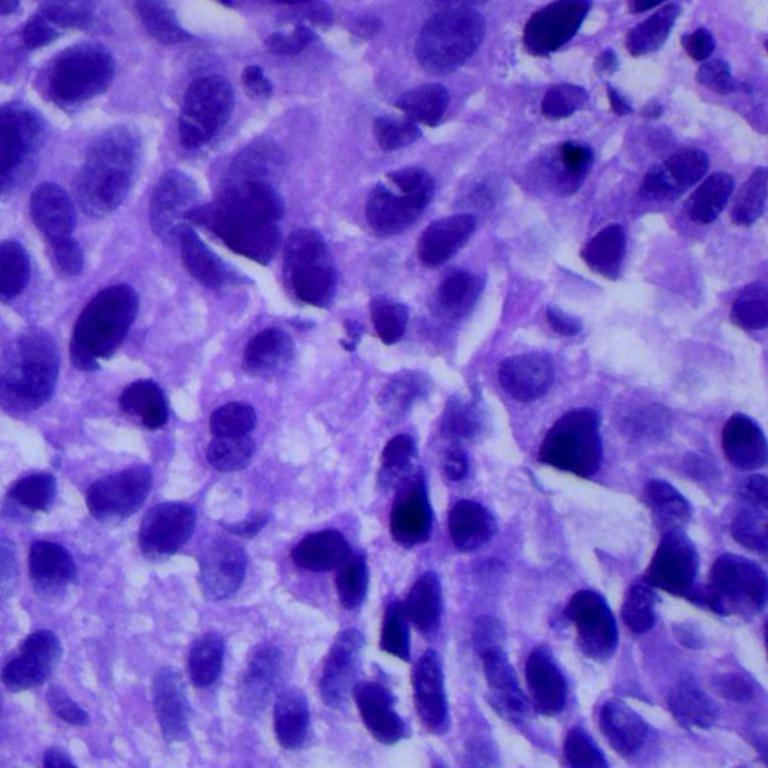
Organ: lung
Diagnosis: squamous carcinomas